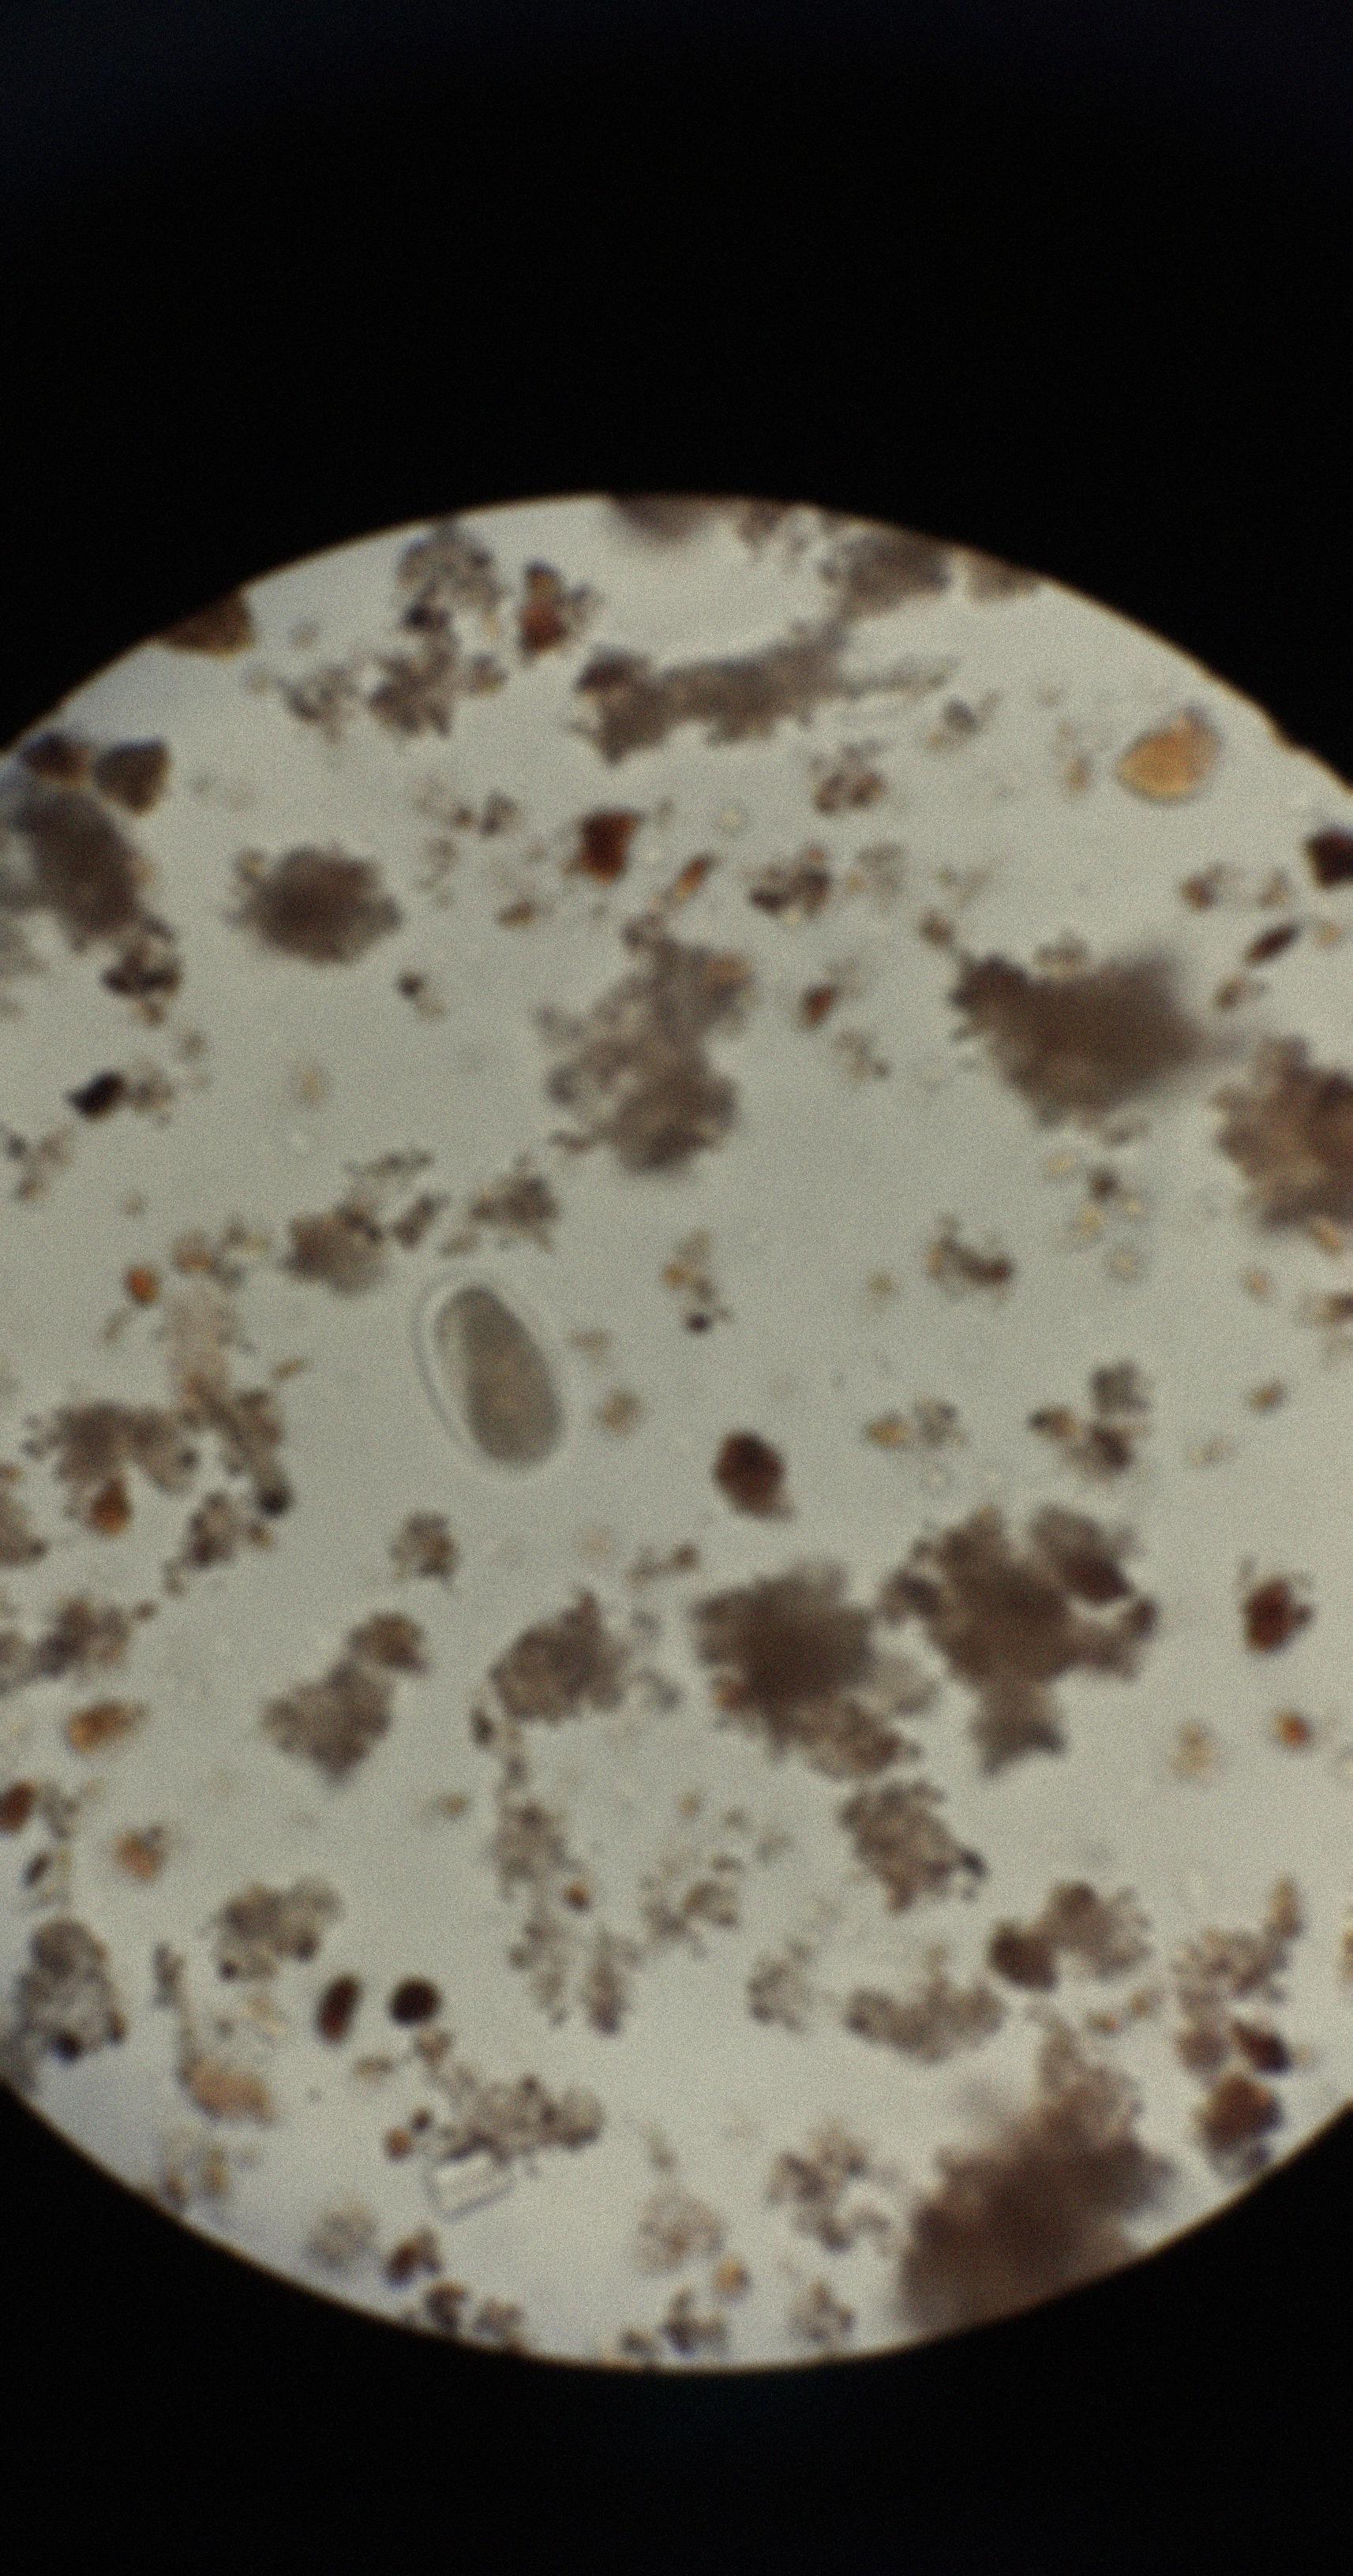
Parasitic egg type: Hookworm egg